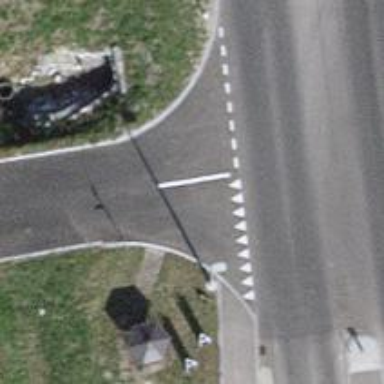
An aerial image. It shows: Road with "give way" sign.